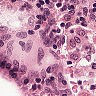
Metastatic tissue present: no